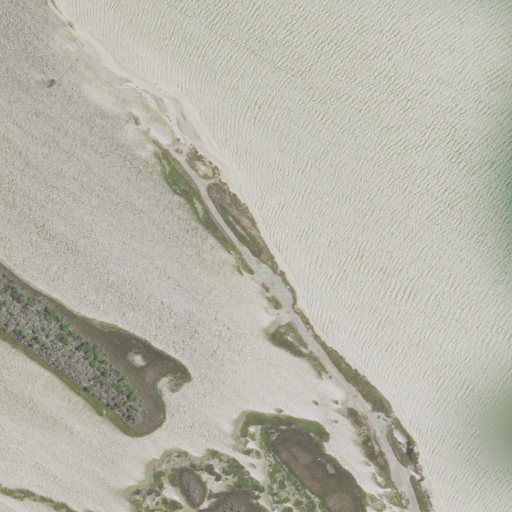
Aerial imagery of cape in Texas named Drum Point containing open water, barren land, medium intensity development, low intensity development, open development, high intensity development, herbaceous wetlands, and shrub